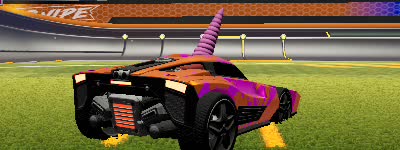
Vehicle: breakout